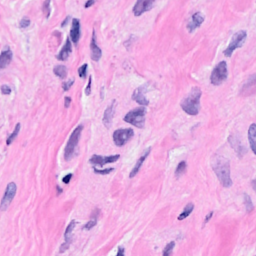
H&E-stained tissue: Breast